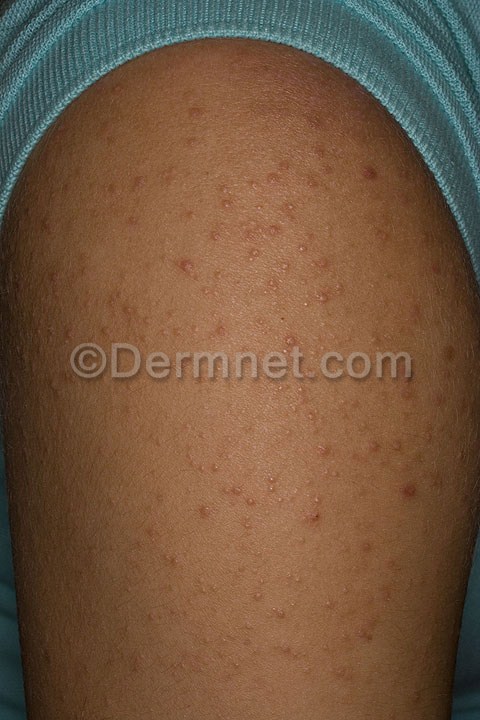
Disease: Atopic Dermatitis Photos